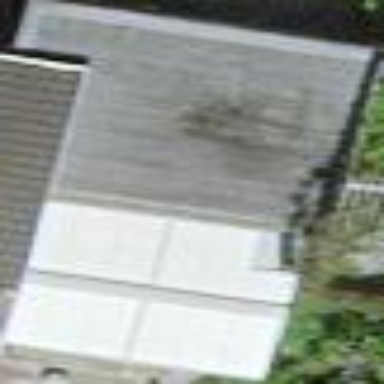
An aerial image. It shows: Garage.